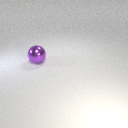
large purple metal sphere